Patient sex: M
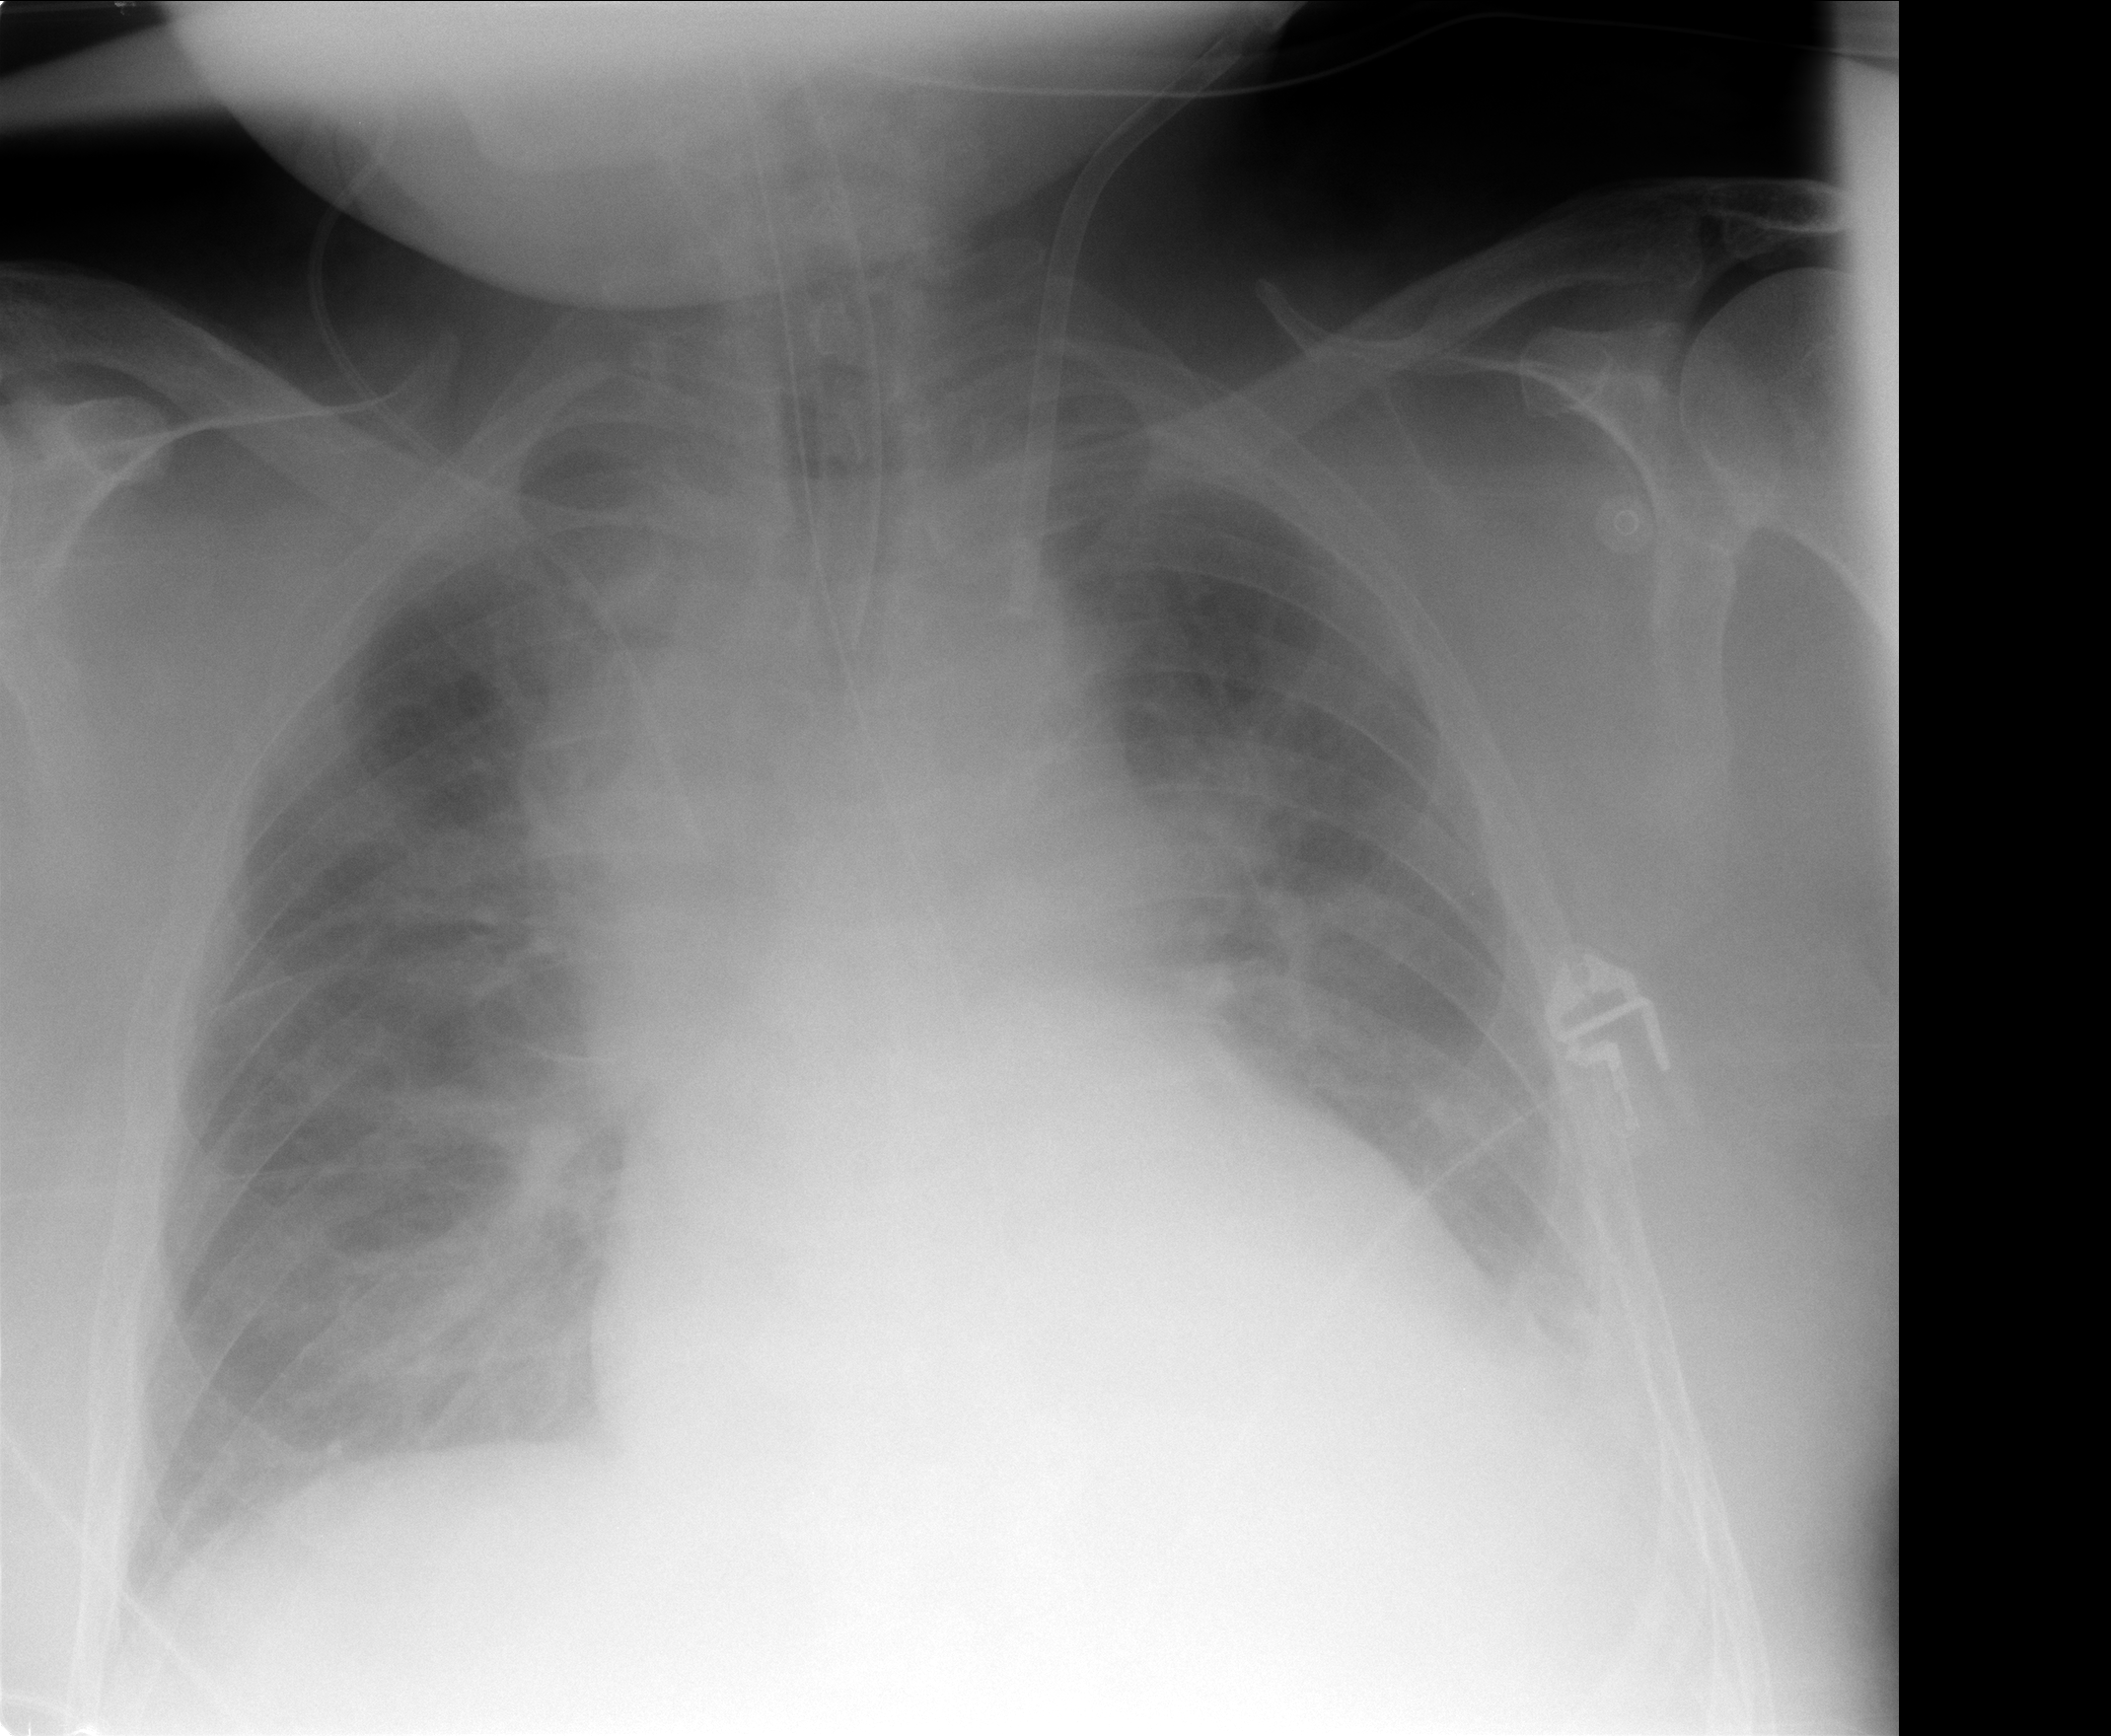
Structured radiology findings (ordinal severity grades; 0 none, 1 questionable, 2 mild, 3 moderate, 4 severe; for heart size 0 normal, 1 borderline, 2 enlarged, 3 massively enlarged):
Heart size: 0
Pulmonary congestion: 2
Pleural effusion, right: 2
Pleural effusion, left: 2
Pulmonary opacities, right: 1
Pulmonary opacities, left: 1
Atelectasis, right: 0
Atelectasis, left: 0